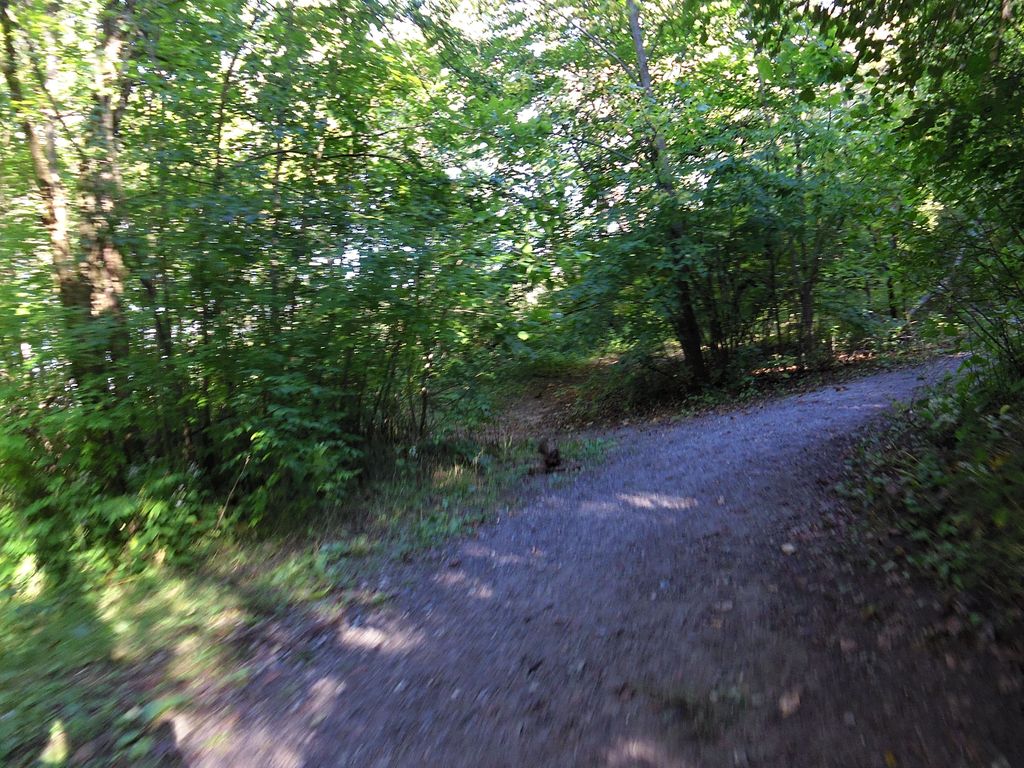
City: ottawa-gatineau